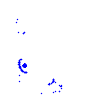
Particle: kaon